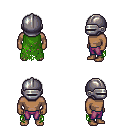
a pixel art fantasy rpg character, male body template, human, dark skin, green tattered cape, magenta pants, gray plain hairstyle, metal helm, four views (front, back, left, right), 2x2 character sprite sheet, small pixel art, hard edges, no anti-aliasing